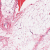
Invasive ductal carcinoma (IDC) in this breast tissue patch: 0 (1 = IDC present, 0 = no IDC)